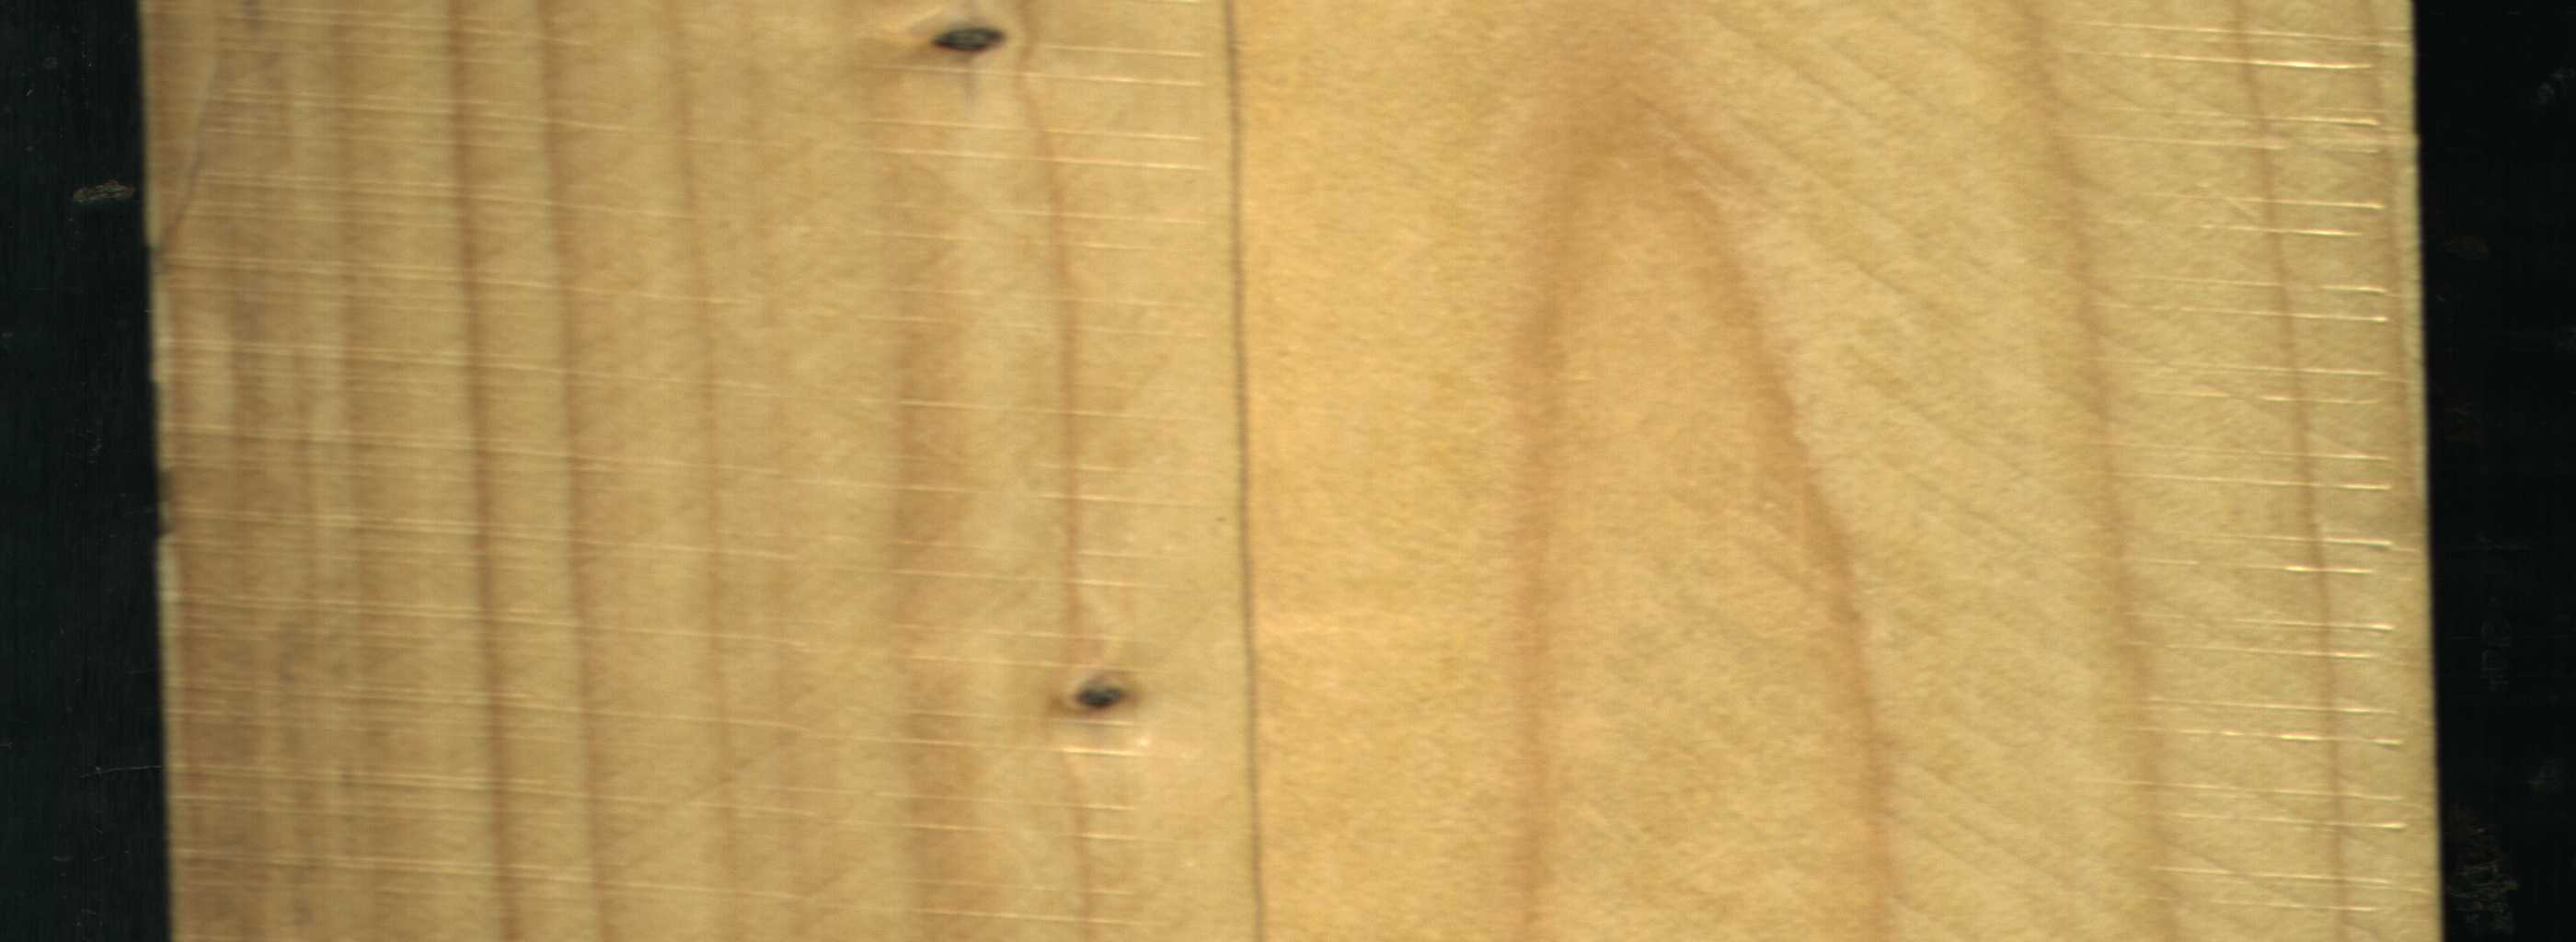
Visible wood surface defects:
Live_Knot
Live_Knot